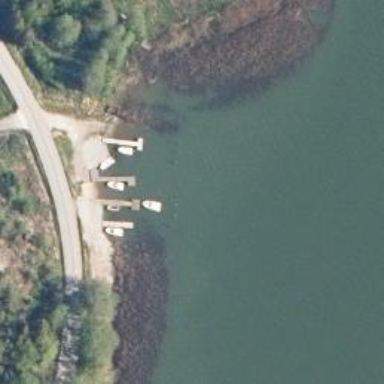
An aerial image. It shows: Man-made pier.